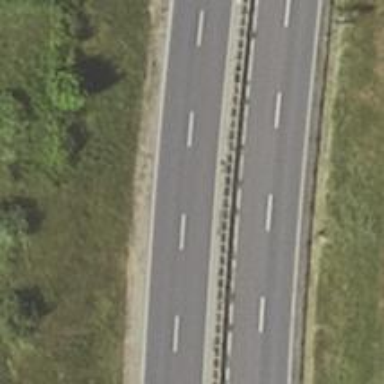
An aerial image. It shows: Asphalt motorway of trunk classification.